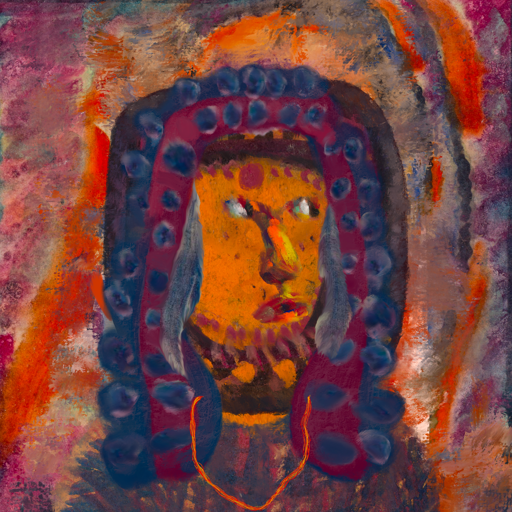
Background: Experience, Head And Neck Side: Doll_w_Hair, Face Side: An_Impression, Bust: In_The_Sun, Hair Side: Hill_Girl, Head Accessory: Blank, Second Necklace: Gypsy_Mother_2, Necklace: Blank, Baby: Blank